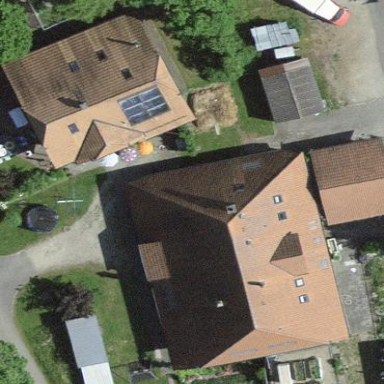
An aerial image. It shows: Farm building.